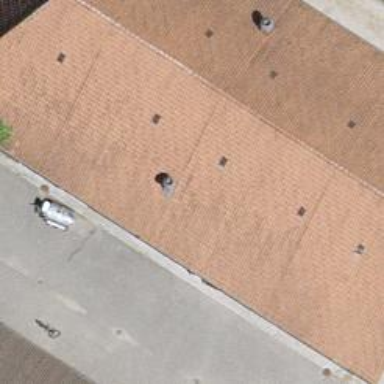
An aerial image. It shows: Barn.